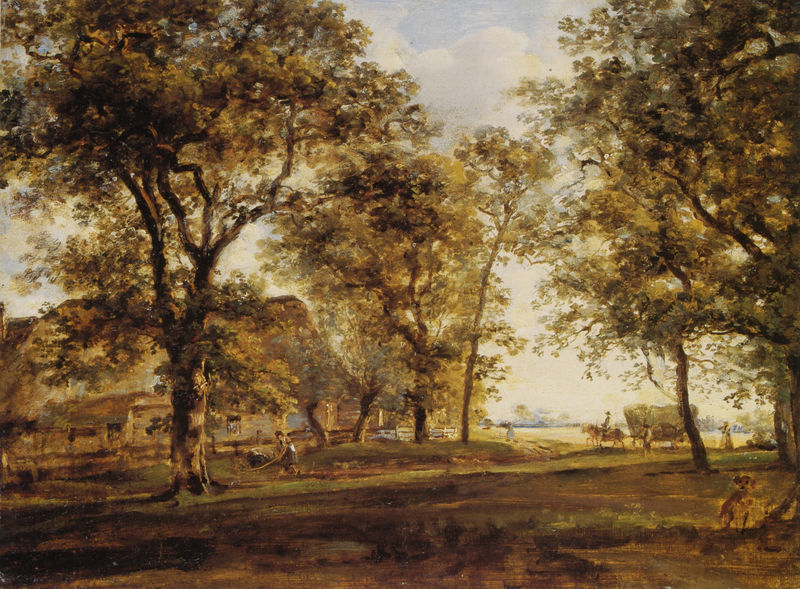
Titel: Gehöft bei Attaching
Künstler: Johann Georg von Dillis
Standort: Hamburg
Institution: Kunsthandel Mathias Hans
Schlagwörter: baum, blau, blätter, gemälde, himmel, laub, mann, schatten, weiß, wolken, baumstämme, bäume, frauen, gelb, grün, himmerl, landschaft, menschen, ocker, äste, braun, fenster, frau, hell, holz, licht, männer, orange, schwarz, stroh, szene, ausblick, dach, gras, haus, hund, park, rot, tier, tiere, weg, wiese, wolke, zaun, malerei, bild, öl, ast, baumstamm, erde, feld, horizont, häuser, natur, stamm, weite, hütte, sonne, boden, land, gold, blatt, wald, arbeit, bauern, genre, karren, pferd, pferde, reiter, schornstein, deutschland, erdig, reiten, sommer, acker, arbeiten, bäuerin, ernte, heu, sonnenlicht, dorf, aue, dunkelgrün, sonnenuntergang, bauernhof, herbst, hof, kutsche, platz, arbeiter, rad, schubkarre, wagen, staffage, stämme, untergang, frühling, bauer, reetdach, knechte, lichtung, groß, wägen, geäst, laubwerk, mittelalter, blattwerk, bauernhaus, gehöft, waldarbeit, grpn, kate, pflug, pflügen, sense, heuwagen, knecht, fuhrwerk, rechen, lorrain, farm, olken, dorfrand, staämme, pfug, natzr, areit, anänger, äste#